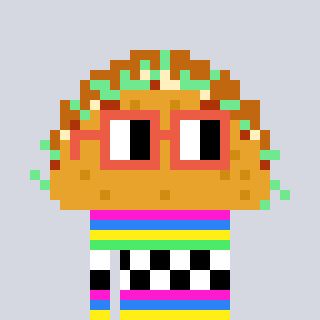
a pixel art character with square orange glasses, a taco-shaped head and a rust-colored body on a cool background